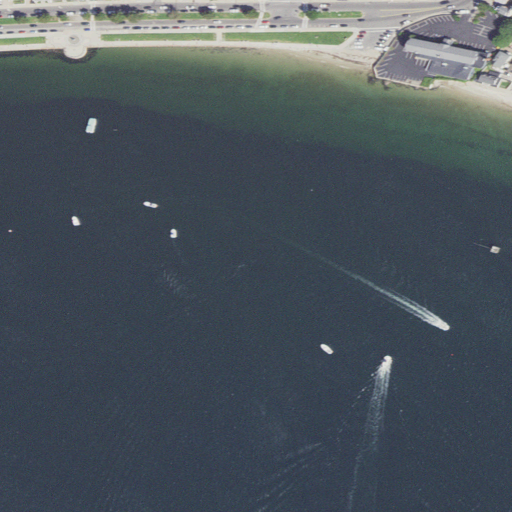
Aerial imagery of beach in Massachusetts named Pavilion Beach containing open water, high intensity development, and medium intensity development